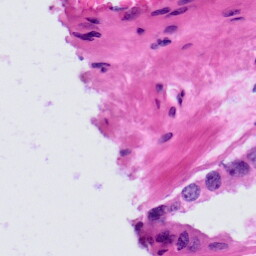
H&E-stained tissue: Prostate